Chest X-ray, PA view. Patient: 81 years old, sex M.
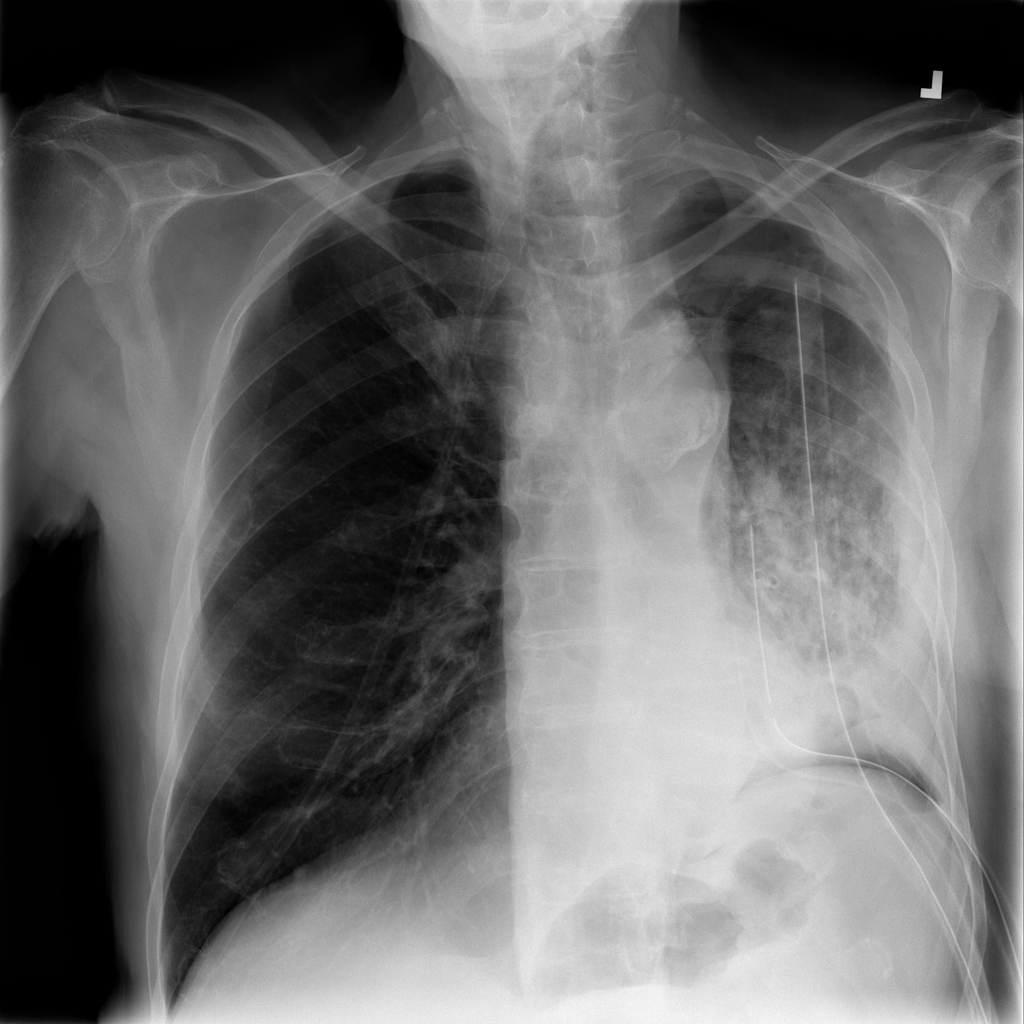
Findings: Pneumothorax